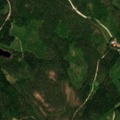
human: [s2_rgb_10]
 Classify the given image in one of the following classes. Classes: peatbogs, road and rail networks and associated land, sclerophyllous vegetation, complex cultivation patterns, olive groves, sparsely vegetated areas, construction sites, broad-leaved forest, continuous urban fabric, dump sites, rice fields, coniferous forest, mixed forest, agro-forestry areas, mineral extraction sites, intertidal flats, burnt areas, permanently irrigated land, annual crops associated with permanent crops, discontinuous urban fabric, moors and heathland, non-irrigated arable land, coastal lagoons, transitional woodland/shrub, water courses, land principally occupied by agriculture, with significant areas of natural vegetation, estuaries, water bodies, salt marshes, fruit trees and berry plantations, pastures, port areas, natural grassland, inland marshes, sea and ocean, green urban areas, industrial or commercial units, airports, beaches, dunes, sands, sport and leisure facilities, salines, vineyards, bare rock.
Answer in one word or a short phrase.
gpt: coniferous forest, mixed forest